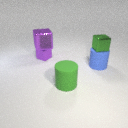
small green metal cube above large blue rubber cylinder